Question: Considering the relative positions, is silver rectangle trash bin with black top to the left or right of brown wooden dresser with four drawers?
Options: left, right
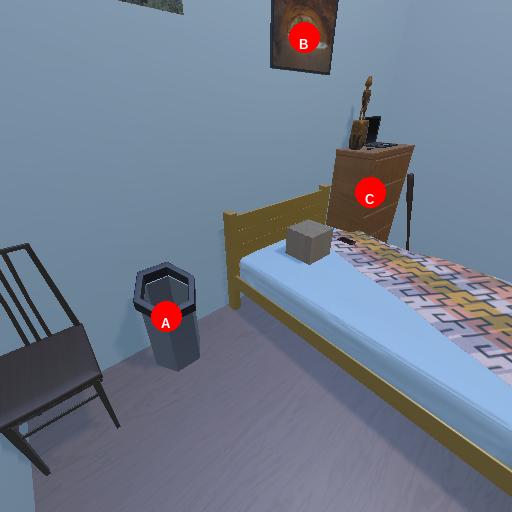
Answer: left